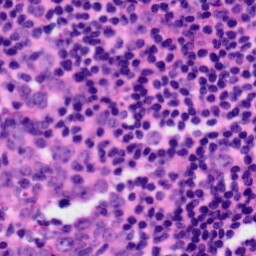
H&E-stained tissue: Tonsil